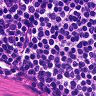
Metastatic tissue present: no